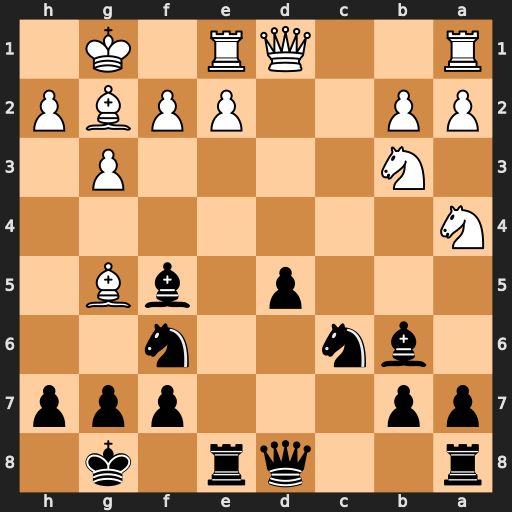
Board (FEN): r2qr1k1/pp3ppp/1bn2n2/3p1bB1/N7/1N4P1/PP2PPBP/R2QR1K1
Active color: b
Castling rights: -
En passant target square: -
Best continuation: Bxf2+ Kxf2 Ng4+ Kg1 Qxg5